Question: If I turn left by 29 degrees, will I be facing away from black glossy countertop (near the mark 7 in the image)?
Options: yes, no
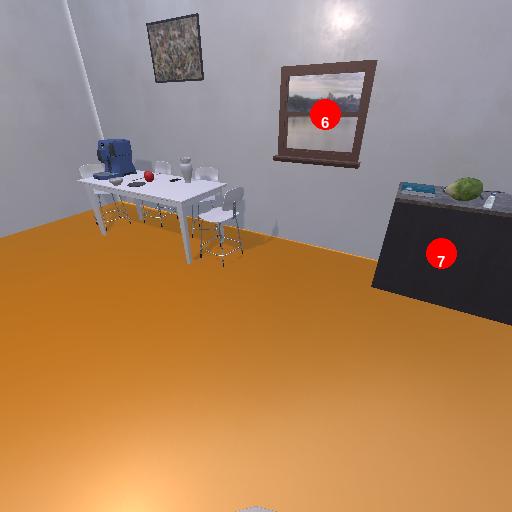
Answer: yes